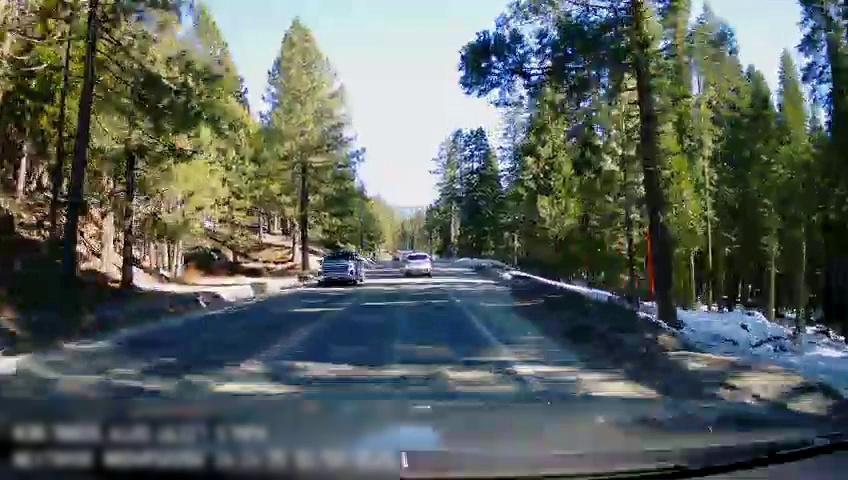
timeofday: Day
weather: Sunny
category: Drivable Space
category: Vehicles | Truck
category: Vehicles | SUV
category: Lanes | Current Lane
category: Lanes | Alternate Lane